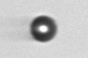
Label: bead